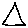
Label: triangle